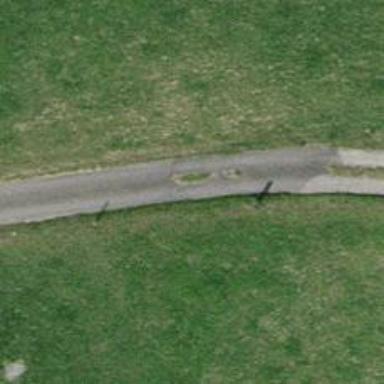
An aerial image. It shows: Driveway.